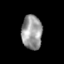
Tissue: skin
Cell type: Epithelial cells
Senescence score: 0.2857
Nuclear area (px): 684
Mean DAPI intensity: 152.94